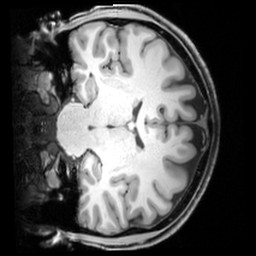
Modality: T1w
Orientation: coronal
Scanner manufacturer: siemens
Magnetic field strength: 3 T
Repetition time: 1.9 s
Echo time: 0.00397 s